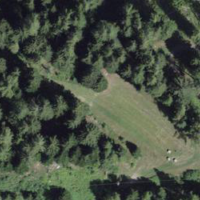
EUNIS habitat code: 43
Species observed at this site:
Astrantia major